Field crop: maize
Growth stage: 2
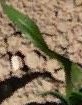
Species: maize